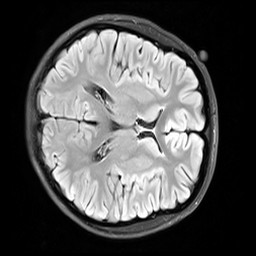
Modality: FLAIR
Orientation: axial
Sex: female
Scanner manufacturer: siemens
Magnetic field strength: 3 T
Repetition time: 10 s
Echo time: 0.09 s